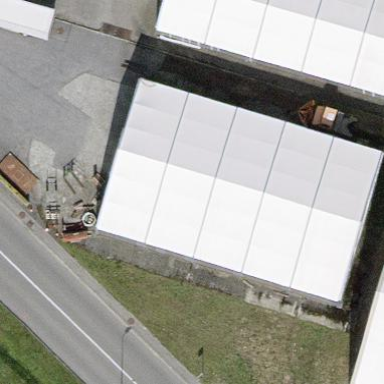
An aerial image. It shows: Industrial building.